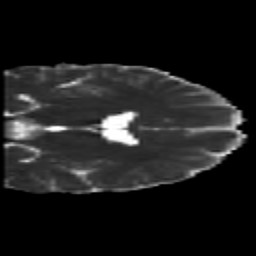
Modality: MD
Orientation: coronal
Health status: healthy
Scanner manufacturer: siemens
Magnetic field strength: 3 T
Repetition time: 10 s
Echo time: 0.092 s